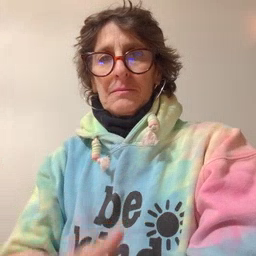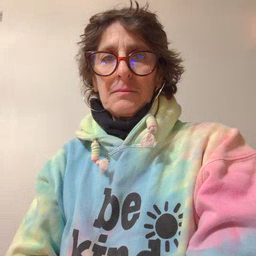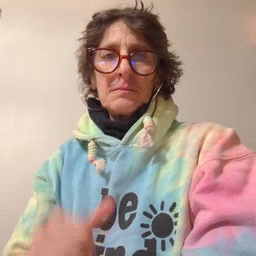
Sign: man